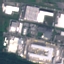
Land use / land cover: Industrial